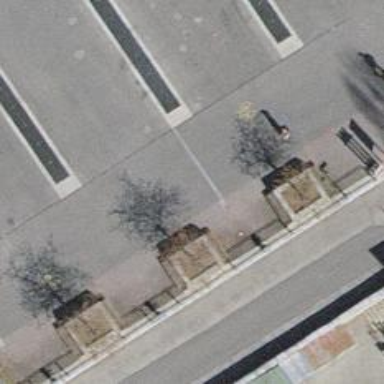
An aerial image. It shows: Brown bench.